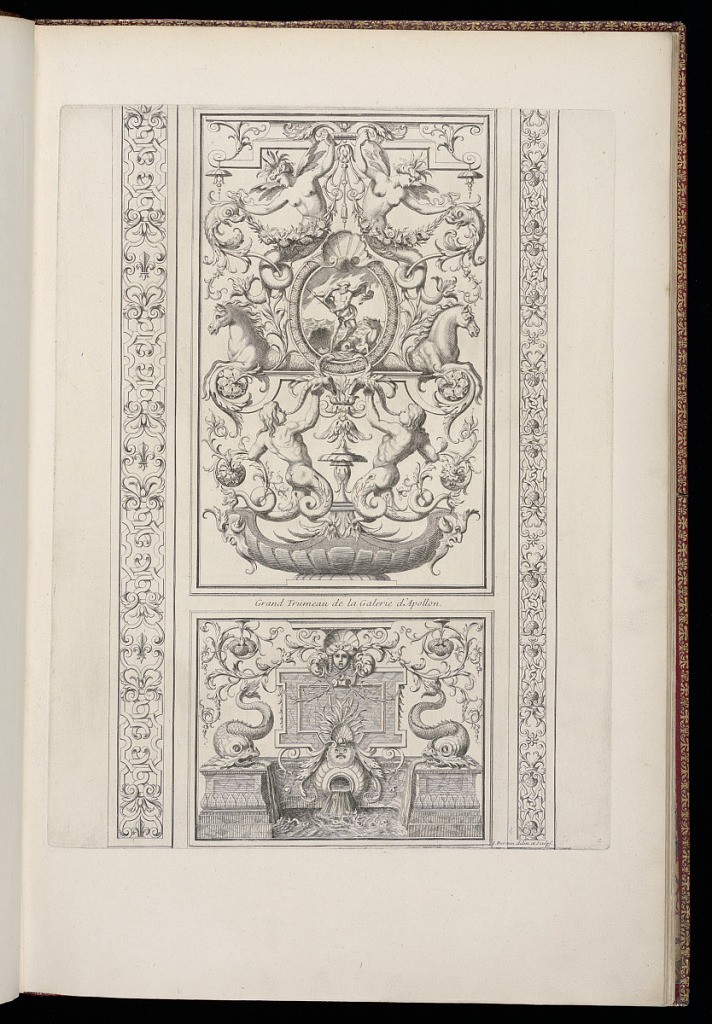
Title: Grand Trumeau de la Galerie d’Apollon
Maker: Jean Bérain the Younger, French, 1674 – 1726
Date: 1710
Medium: Etching on laid paper
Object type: Bound print
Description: Second plate from a series of prints depicting the ornament and interiors of the King's apartment at the Royal palaces of the Louvre and the Tuileries, part of the Cabinet du Roi (King's Cabinet) series published by the Imprimerie Royale. The plate depicts the ornamental panelling between doors or windows in the Gallery of Apollo at the Louvre. The two central panels and the flanking narrow panels are ornamented with grotesque and arabesque motifs, including strapwork, fleurons, rosettes, masks, acanthus leaves, shells, and fleurs-de-lys. The upper central panel, features an oval cartouche with a male figure holding a triton in a seascape with a seahorse and dolphin, flanked by dolphins, seahorses, and mermen. The lower central panel features a fountain with two dolphins. The plate is titled, signed, and numbered.